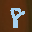
Label: 8